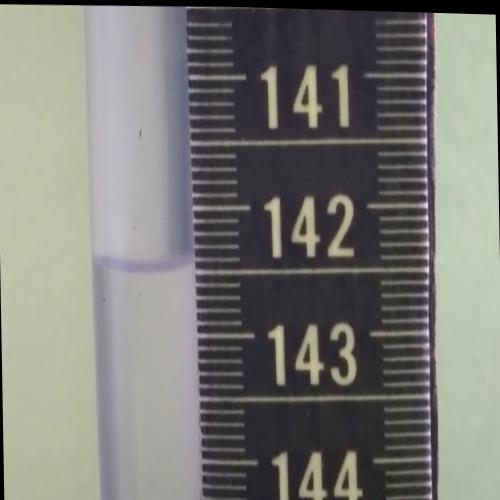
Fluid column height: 142.5 cm